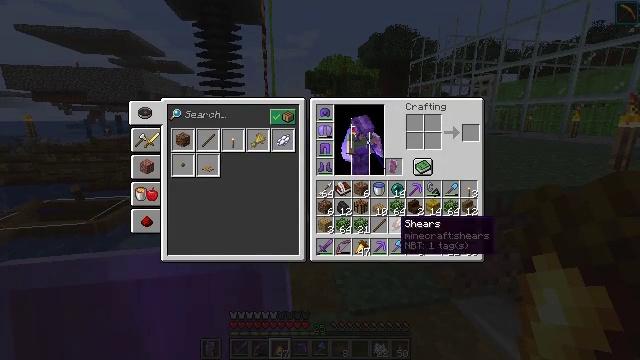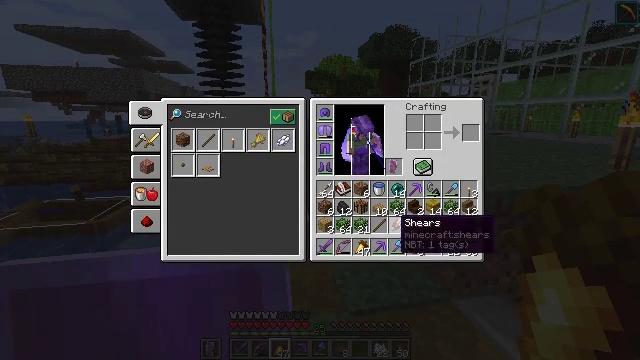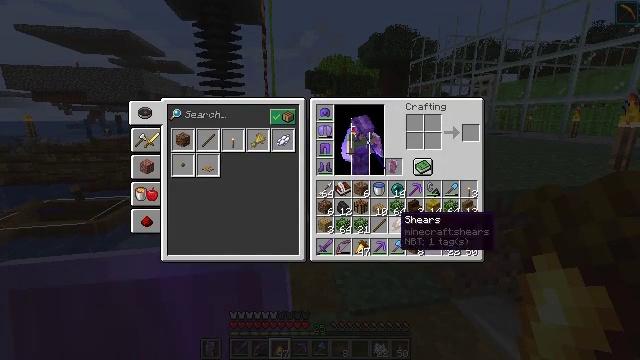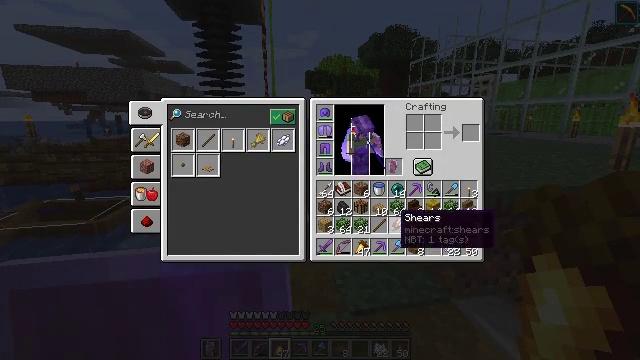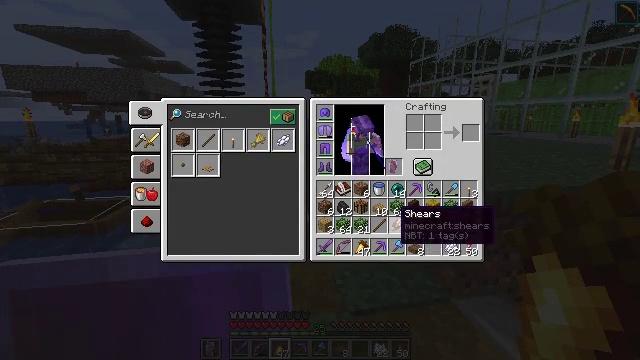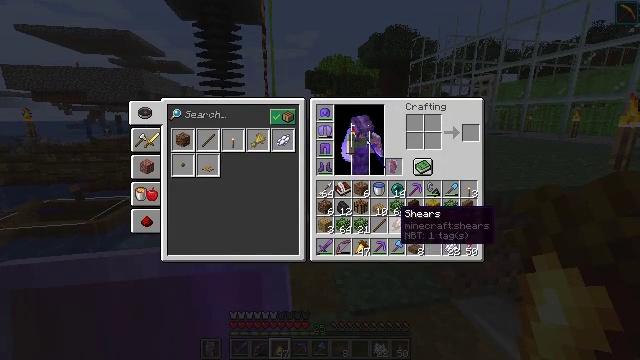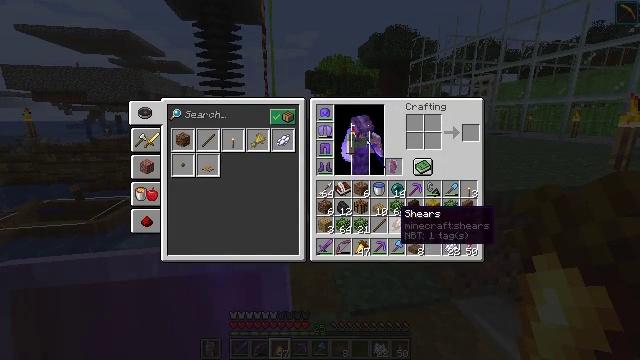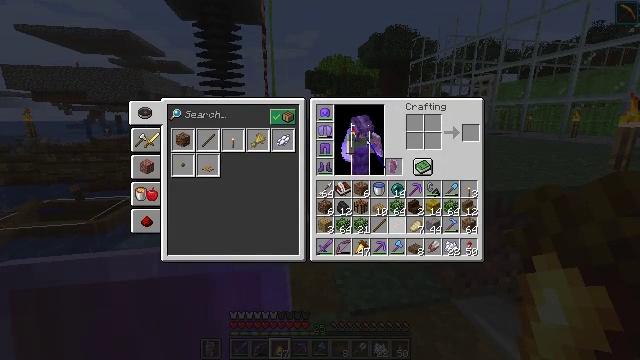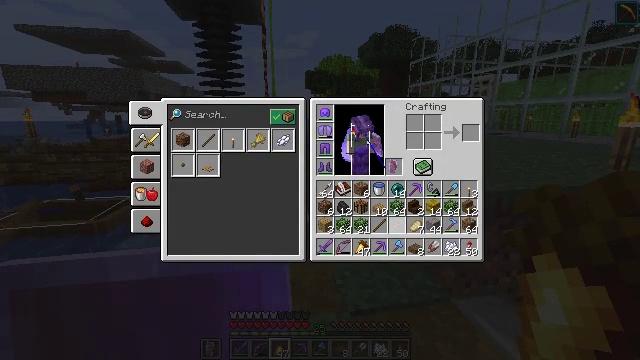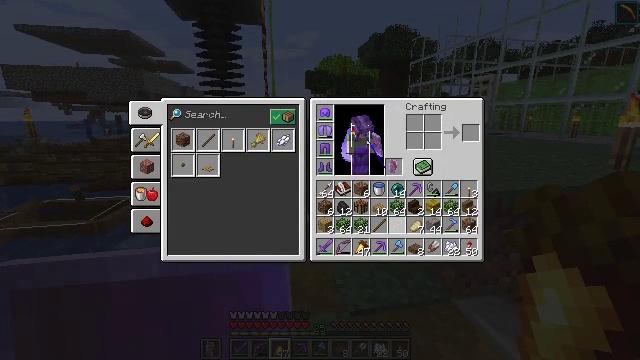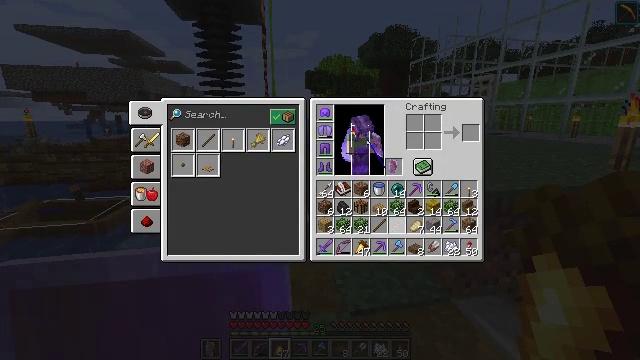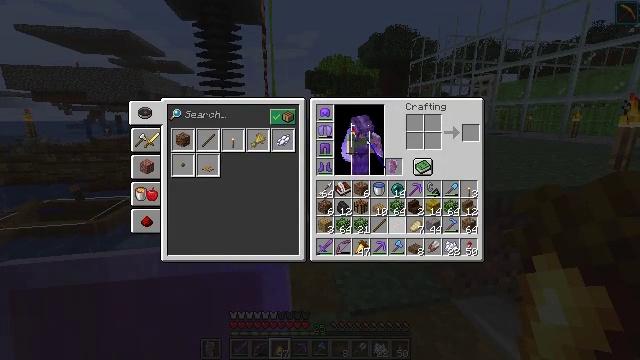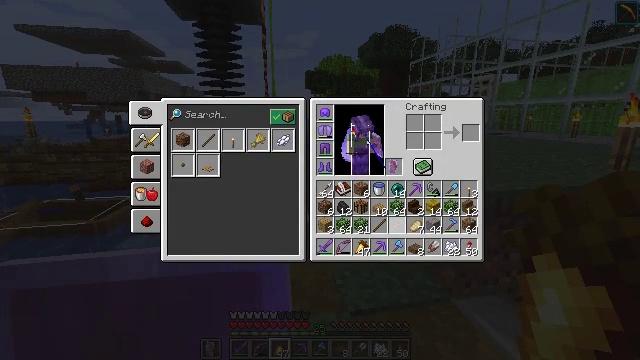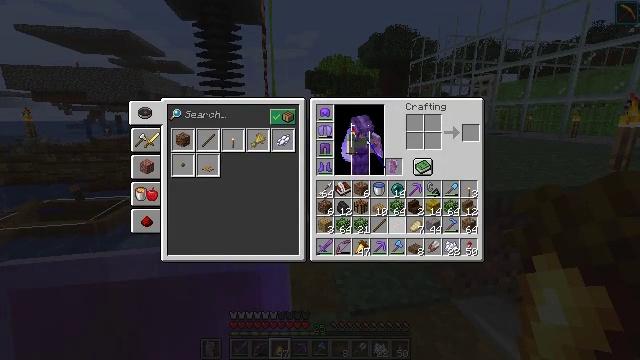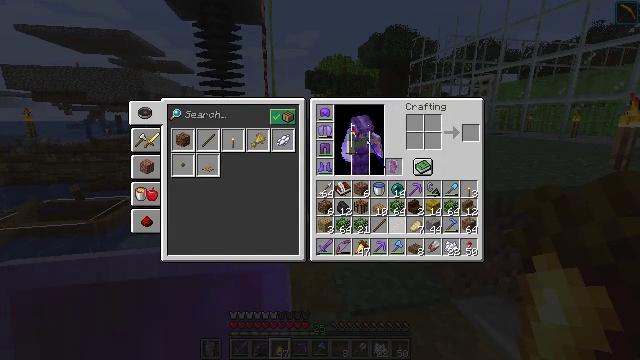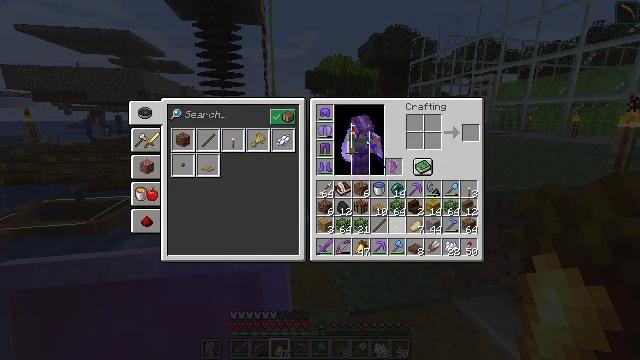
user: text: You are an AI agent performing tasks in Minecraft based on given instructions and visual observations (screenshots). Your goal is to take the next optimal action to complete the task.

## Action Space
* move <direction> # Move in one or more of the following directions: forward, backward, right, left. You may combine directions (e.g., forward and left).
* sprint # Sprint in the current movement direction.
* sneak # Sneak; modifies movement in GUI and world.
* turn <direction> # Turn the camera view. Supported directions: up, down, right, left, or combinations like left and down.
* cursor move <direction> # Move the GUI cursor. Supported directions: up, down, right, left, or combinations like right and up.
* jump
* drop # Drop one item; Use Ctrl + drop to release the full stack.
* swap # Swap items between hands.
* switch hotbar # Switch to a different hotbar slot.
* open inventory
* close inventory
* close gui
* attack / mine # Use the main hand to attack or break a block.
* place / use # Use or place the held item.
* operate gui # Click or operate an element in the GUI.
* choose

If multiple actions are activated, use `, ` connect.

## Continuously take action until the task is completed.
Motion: motion action
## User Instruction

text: Trim the tree by mining oak leaves.
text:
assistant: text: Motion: sneak
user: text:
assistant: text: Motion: sneak
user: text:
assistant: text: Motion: sneak
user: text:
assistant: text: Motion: sneak
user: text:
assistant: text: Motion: sneak
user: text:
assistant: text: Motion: sneak
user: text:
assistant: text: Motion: sneak, operate gui
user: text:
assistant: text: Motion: sneak, operate gui
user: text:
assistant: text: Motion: sneak
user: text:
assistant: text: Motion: sneak
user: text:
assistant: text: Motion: sneak
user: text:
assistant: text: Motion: no_op
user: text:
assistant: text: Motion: no_op
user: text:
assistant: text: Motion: no_op
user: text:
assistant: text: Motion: no_op
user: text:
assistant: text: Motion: no_op
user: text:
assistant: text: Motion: no_op
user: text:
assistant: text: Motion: move forward
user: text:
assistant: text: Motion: move forward
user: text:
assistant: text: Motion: move forward
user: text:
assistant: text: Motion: move forward
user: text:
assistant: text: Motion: move forward
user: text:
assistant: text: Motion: move forward
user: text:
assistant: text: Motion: move forward
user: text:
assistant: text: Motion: move forward
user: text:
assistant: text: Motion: move forward
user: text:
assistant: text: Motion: move forward
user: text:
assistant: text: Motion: move forward
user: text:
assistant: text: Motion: move forward
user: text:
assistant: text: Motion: move forward, sprint